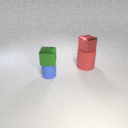
large red rubber cylinder to the right of small blue rubber cylinder